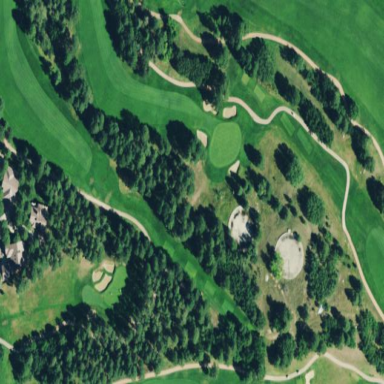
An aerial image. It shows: Area of rough grass used for golf.